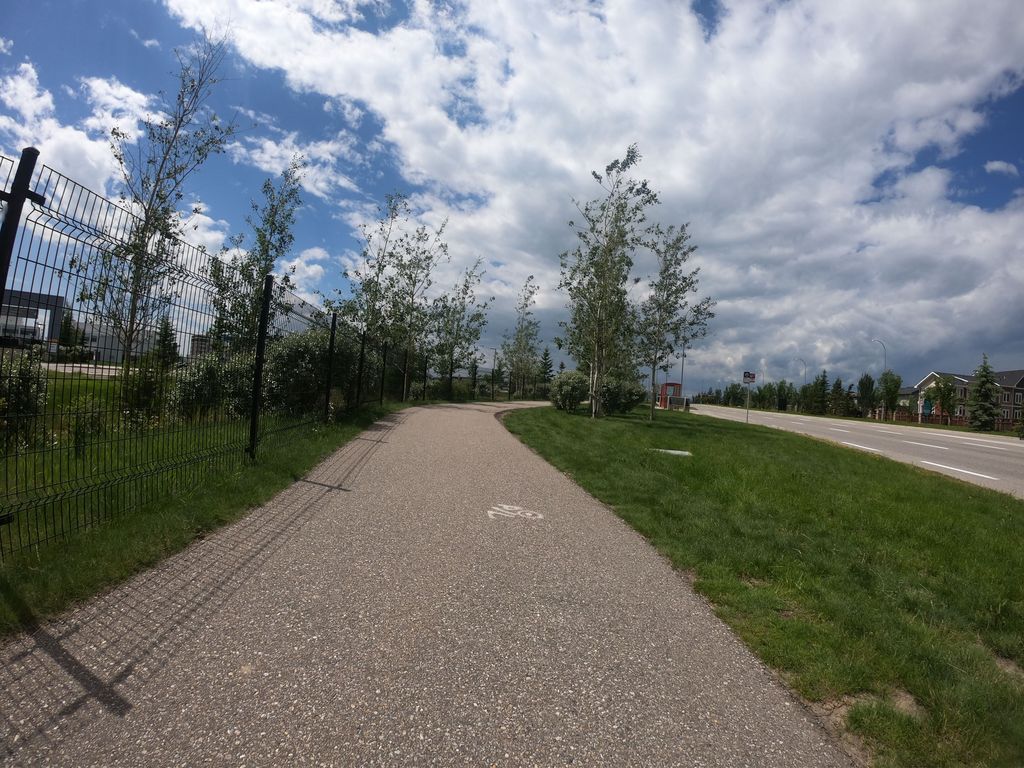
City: calgary